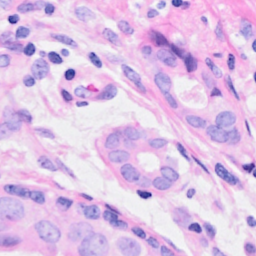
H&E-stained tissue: Breast